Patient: sex M, age 62
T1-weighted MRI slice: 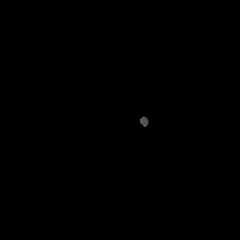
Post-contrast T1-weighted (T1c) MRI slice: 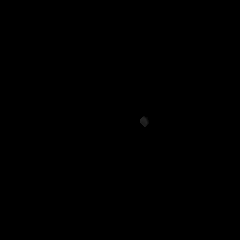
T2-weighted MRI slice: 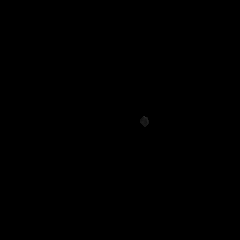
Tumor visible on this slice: no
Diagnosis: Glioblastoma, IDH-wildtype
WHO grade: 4